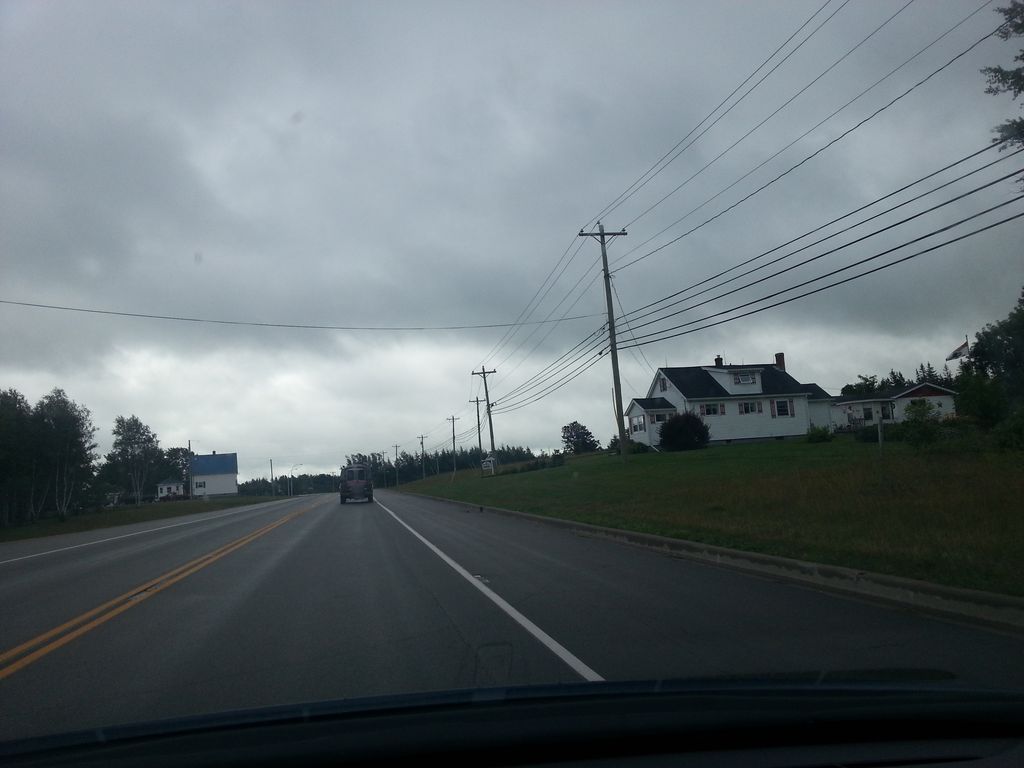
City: charlottetown